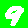
Digit: 9